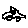
Label: car